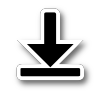
Cursor type: resize_s
OS/theme: linux-adwaita
Variant: default